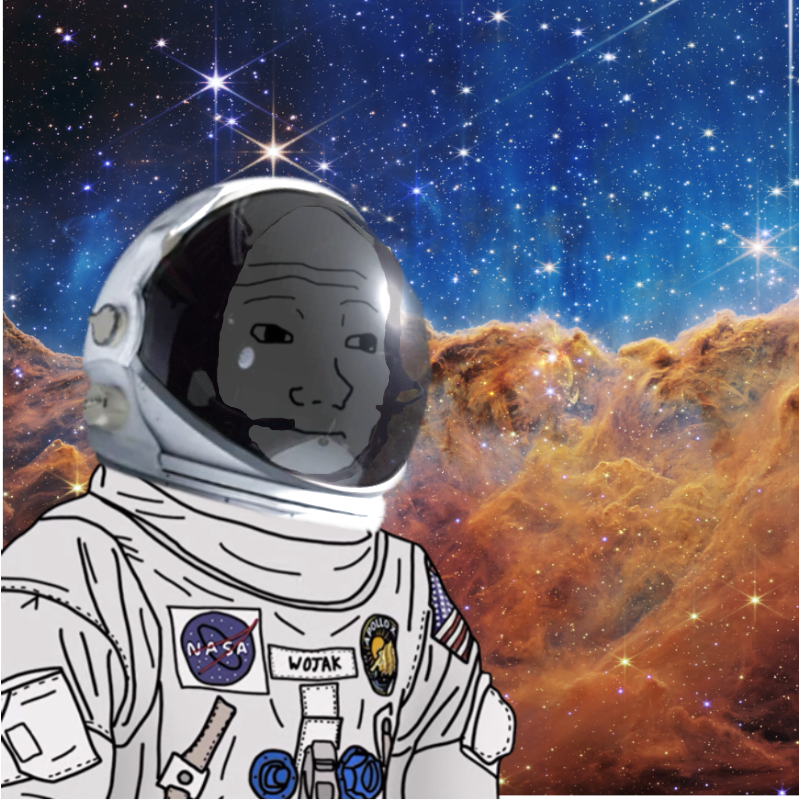
Label: 5_Wojak_with_Background